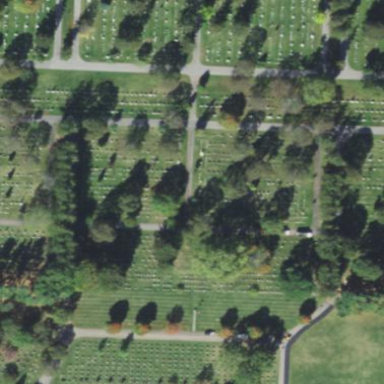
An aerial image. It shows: Historical memorial located in graveyard.